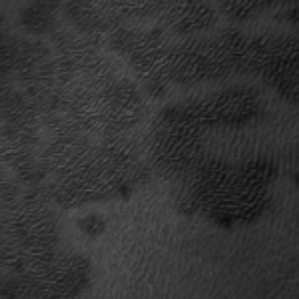
Label: frost